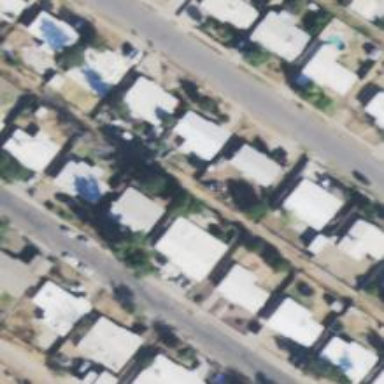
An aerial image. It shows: Alley classified as service road.